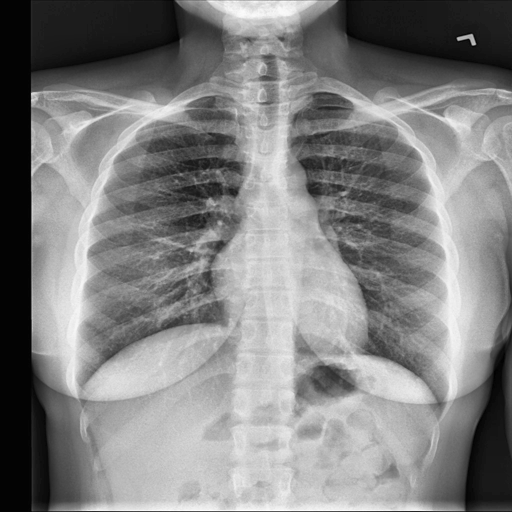
Finding: NORMAL